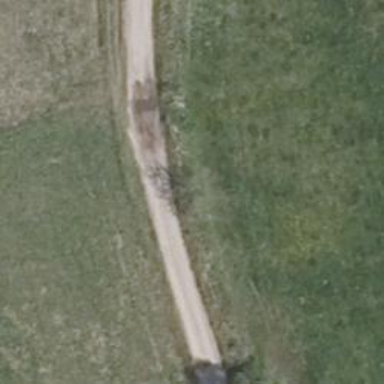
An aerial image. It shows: Sandy track with grade3 tracktype.